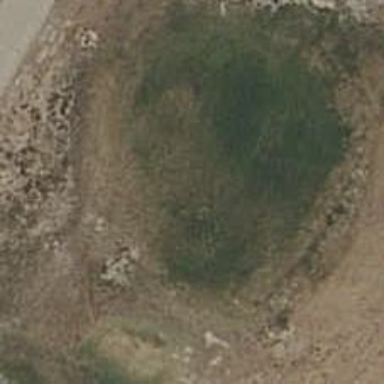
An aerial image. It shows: Golf tee.